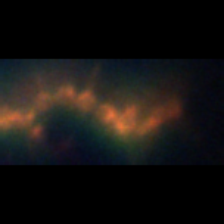
Taxon: Asterionellopsis
Group: Diatoms